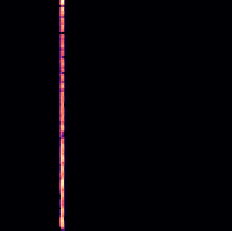
Sound class: Helicopter